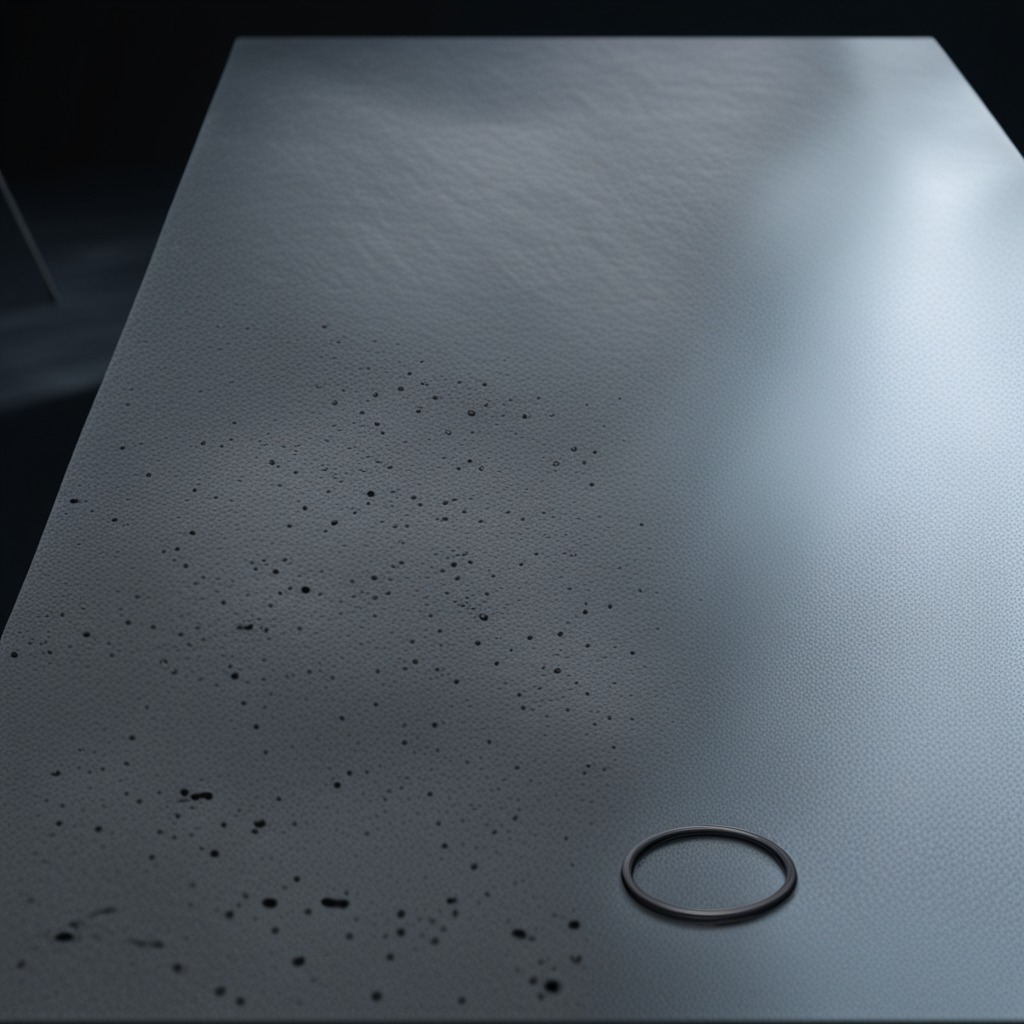
A rubber O-ring lying on a clean granite table inside a workshop at night dim ambient light soft shadows worn but